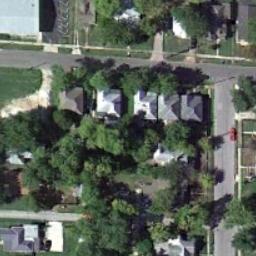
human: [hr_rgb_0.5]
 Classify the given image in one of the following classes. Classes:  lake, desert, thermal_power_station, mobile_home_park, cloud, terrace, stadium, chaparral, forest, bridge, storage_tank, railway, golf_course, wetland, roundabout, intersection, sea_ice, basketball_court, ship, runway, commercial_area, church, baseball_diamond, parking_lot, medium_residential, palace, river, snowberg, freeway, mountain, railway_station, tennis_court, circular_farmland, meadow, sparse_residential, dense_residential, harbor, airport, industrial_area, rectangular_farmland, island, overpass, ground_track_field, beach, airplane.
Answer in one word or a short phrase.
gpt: medium_residential